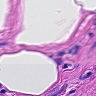
Metastatic tissue present: no